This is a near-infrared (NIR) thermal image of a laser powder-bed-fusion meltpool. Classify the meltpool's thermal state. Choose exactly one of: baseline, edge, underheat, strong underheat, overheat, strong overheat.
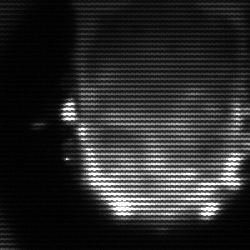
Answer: baseline